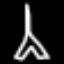
Label: The Eiffel Tower